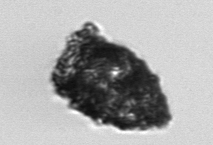
Label: Tintinnopsis